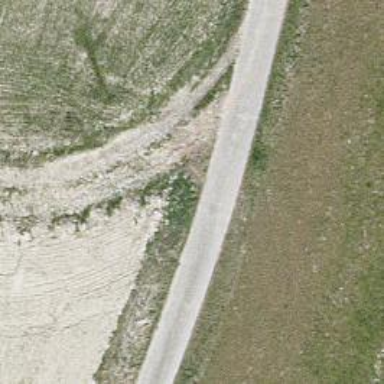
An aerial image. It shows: High-quality track road made of concrete plates.